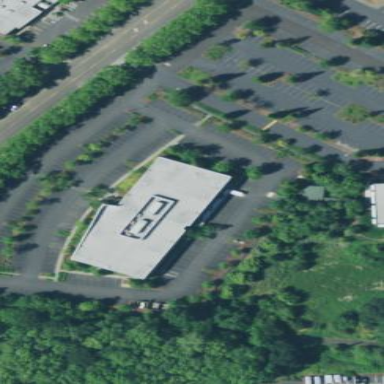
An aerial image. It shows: Building.